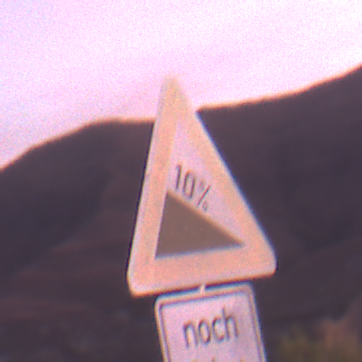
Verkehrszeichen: Gefaelle10
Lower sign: LaengeEinerStrecke4
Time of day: Dawn
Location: Outdoor (Nature)
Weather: PartlyCloudy
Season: NotSpecified
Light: Natural